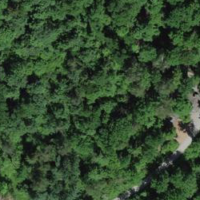
EUNIS habitat code: 53
Species observed at this site:
Aesculus hippocastanum